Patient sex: M
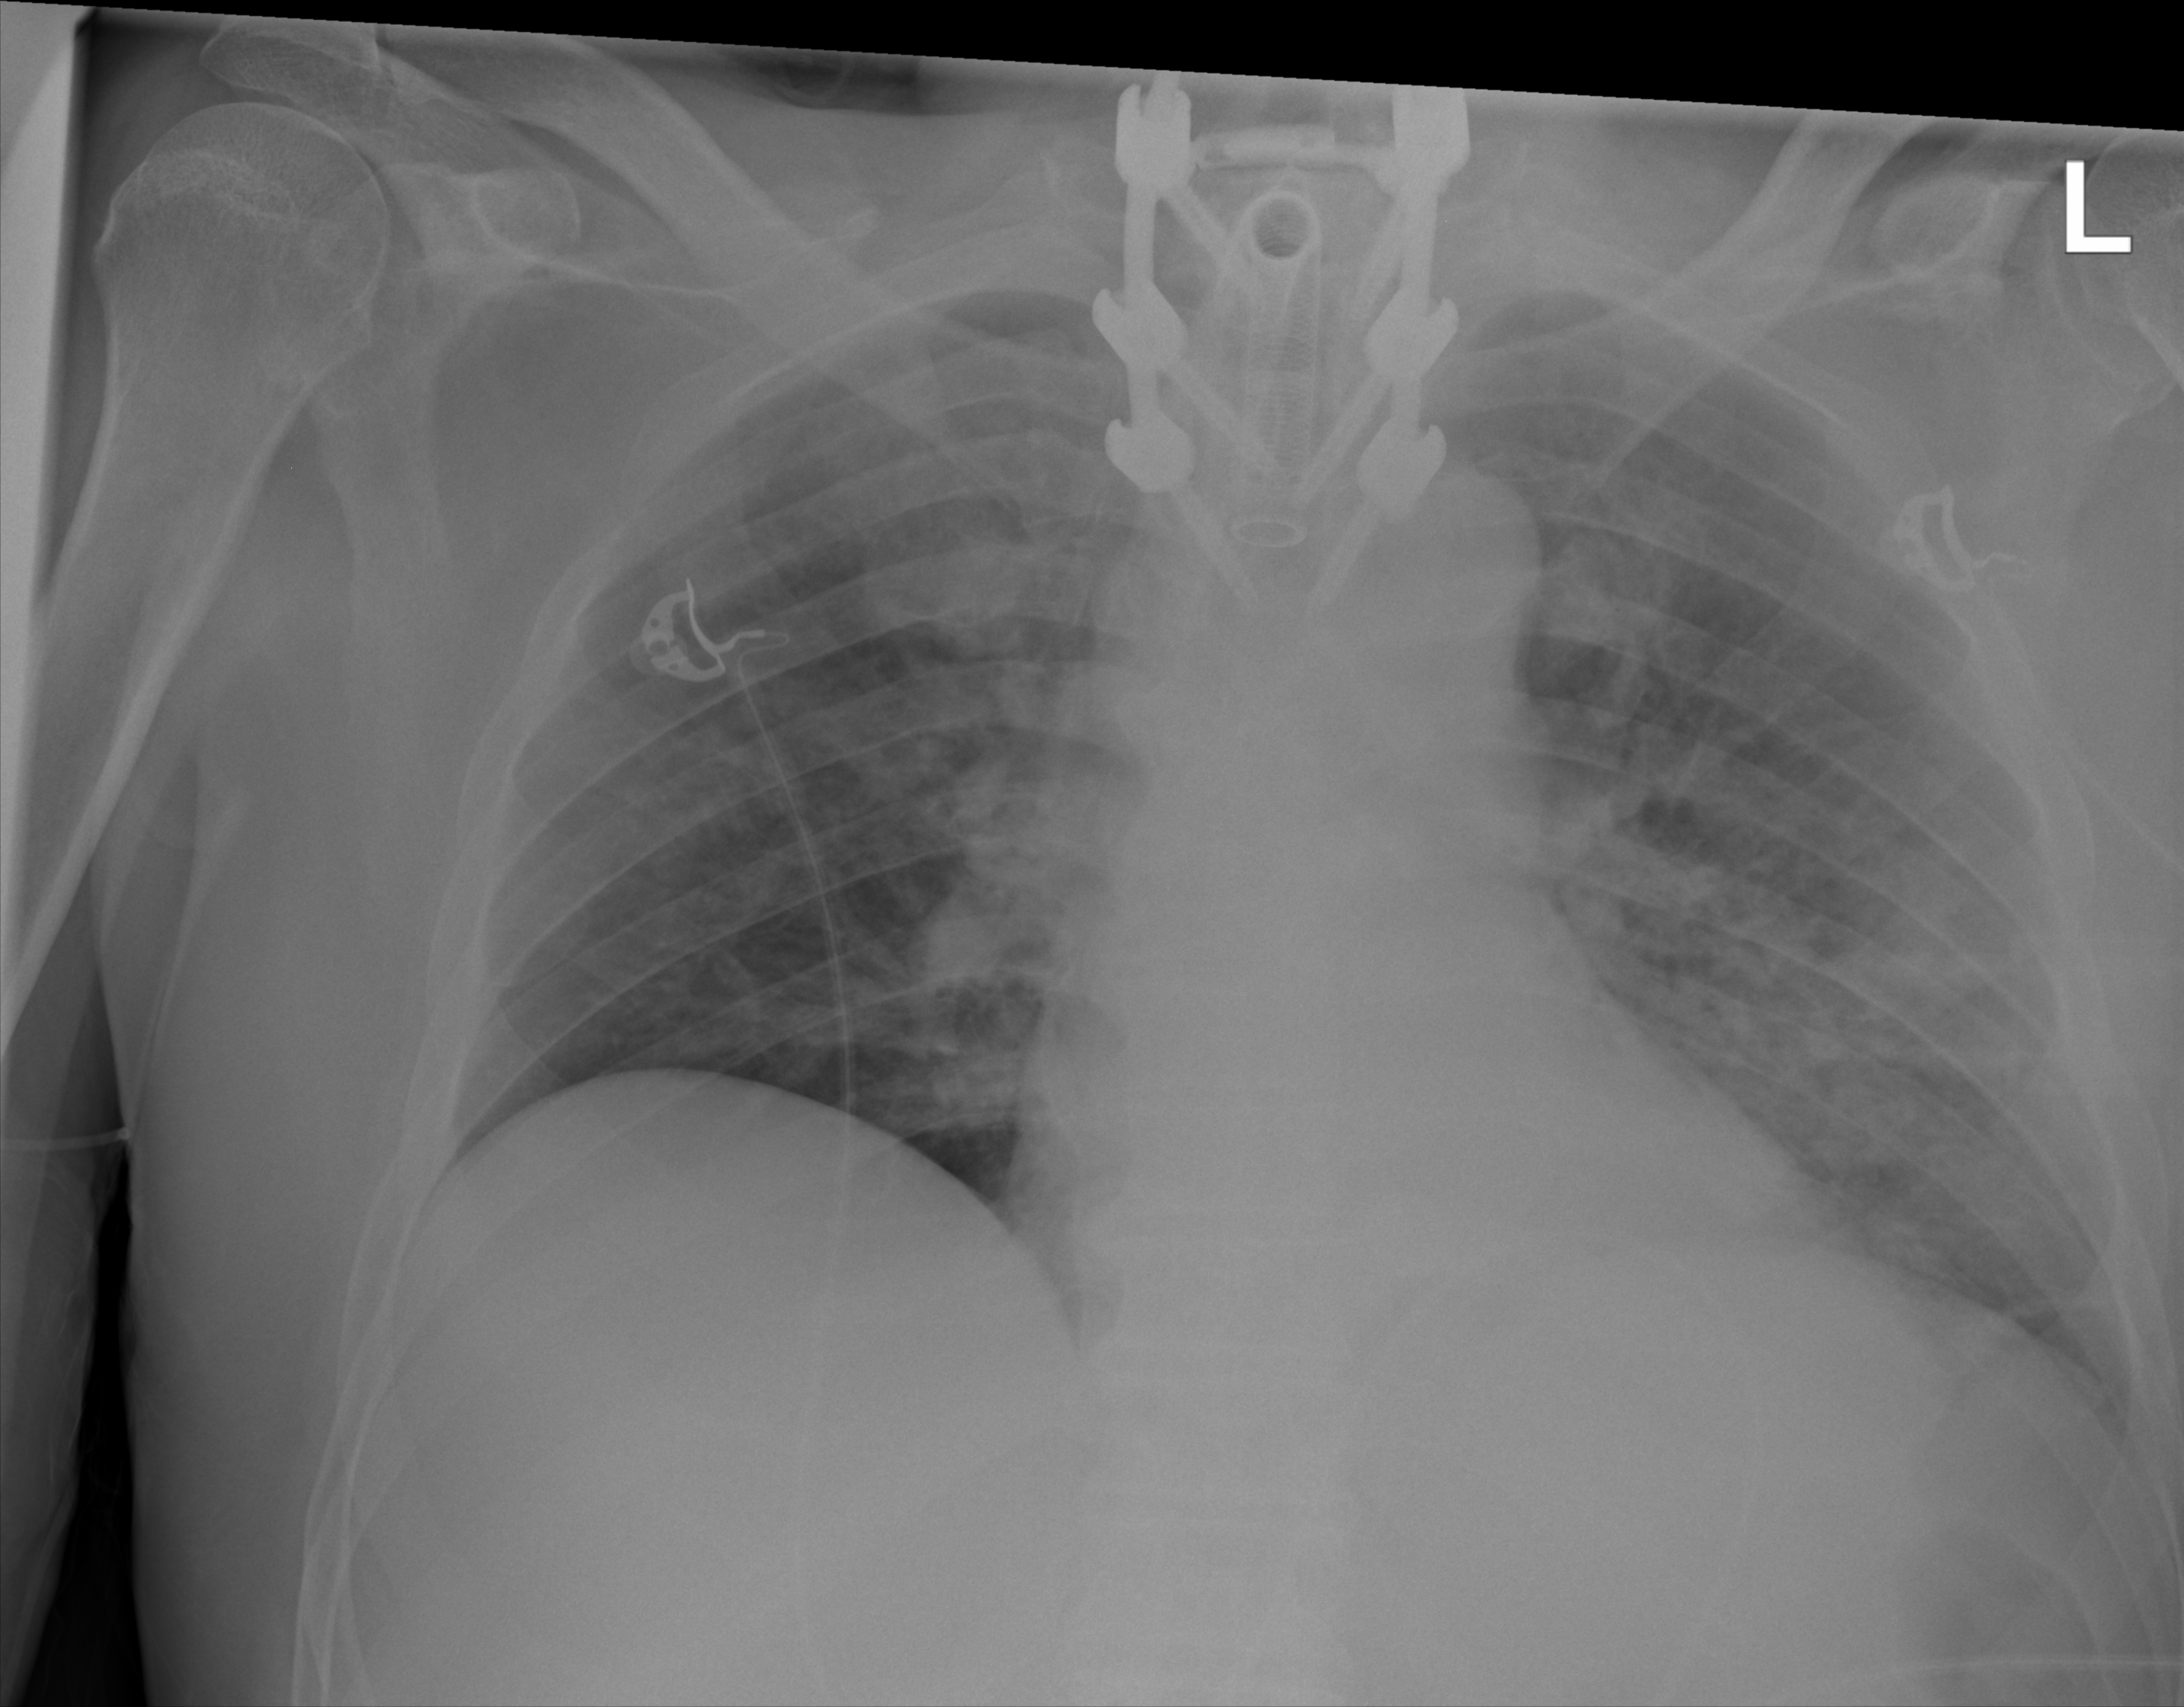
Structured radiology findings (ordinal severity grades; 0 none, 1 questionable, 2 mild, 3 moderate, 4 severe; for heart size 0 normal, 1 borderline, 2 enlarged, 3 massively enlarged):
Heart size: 1
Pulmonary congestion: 0
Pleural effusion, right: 0
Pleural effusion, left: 0
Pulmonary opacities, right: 0
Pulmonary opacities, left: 3
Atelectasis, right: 0
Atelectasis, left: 2